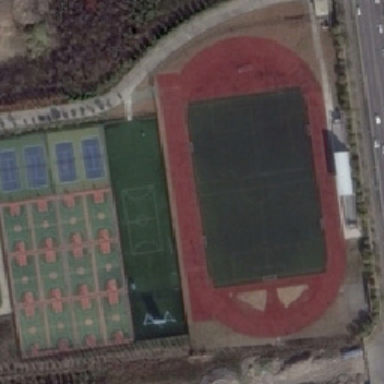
The playground is shallow red 100m of the runway .